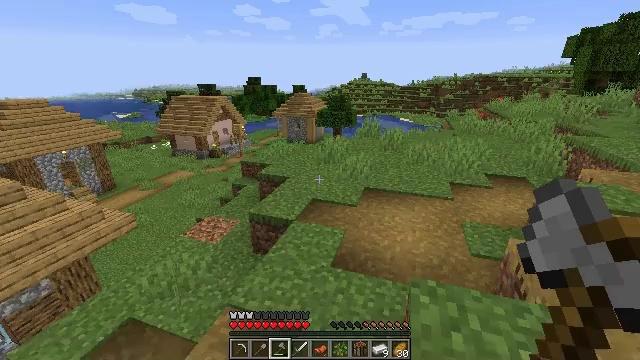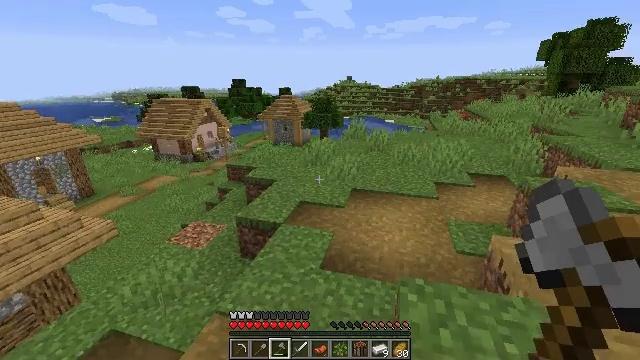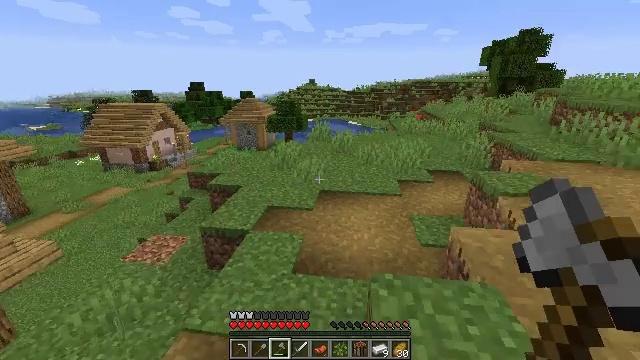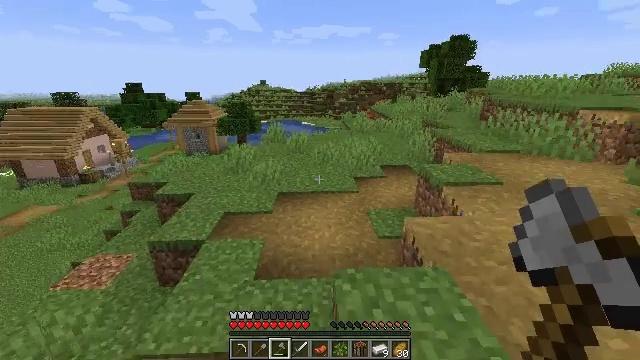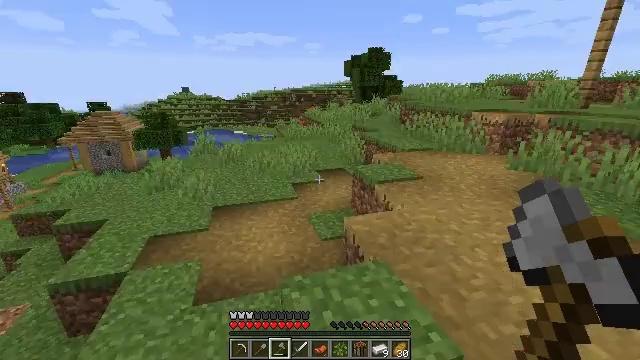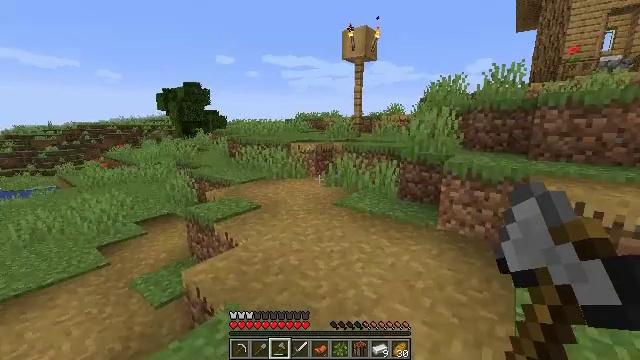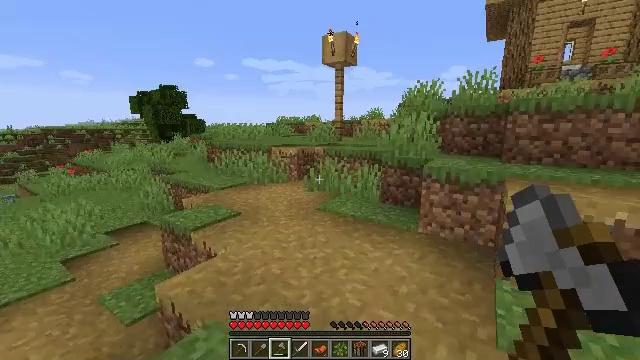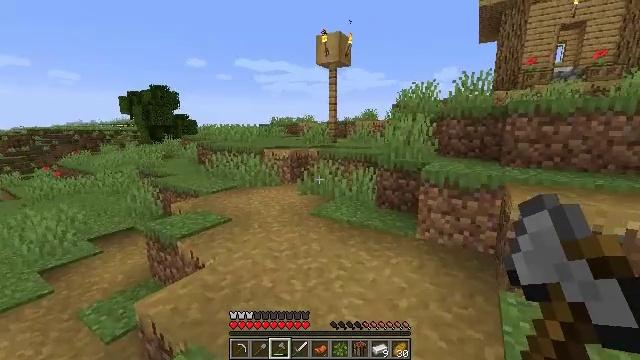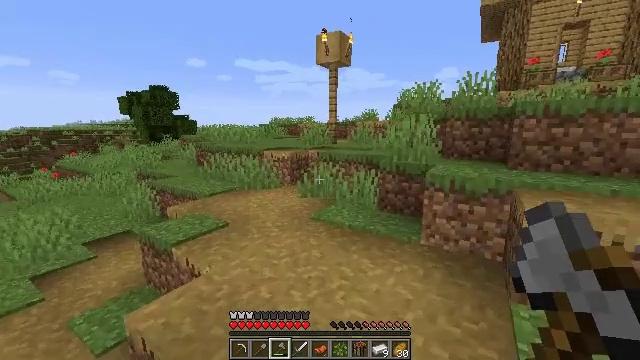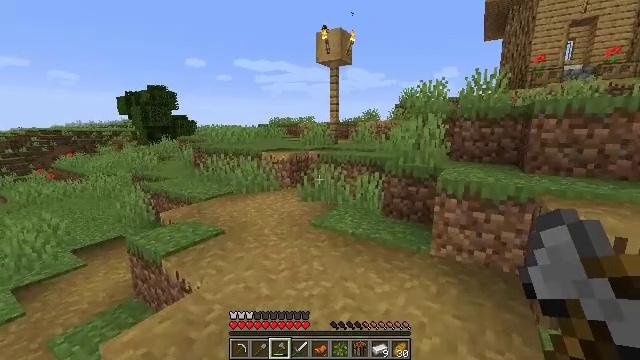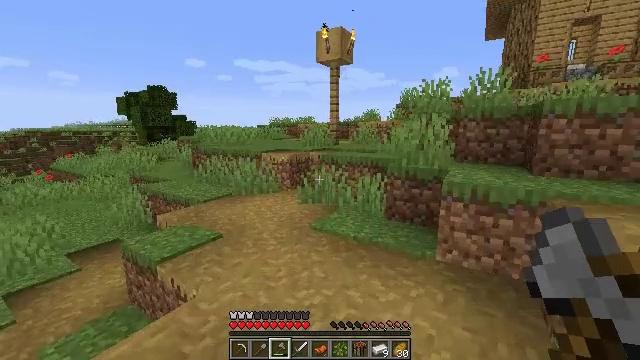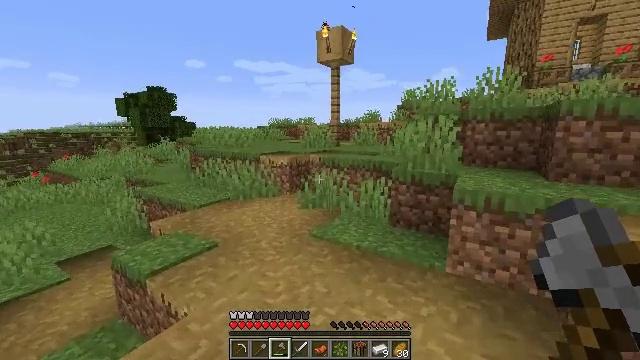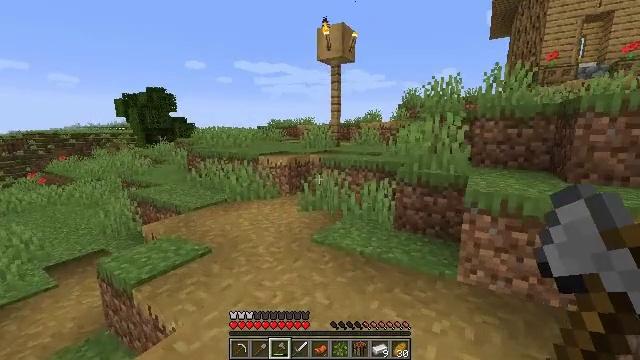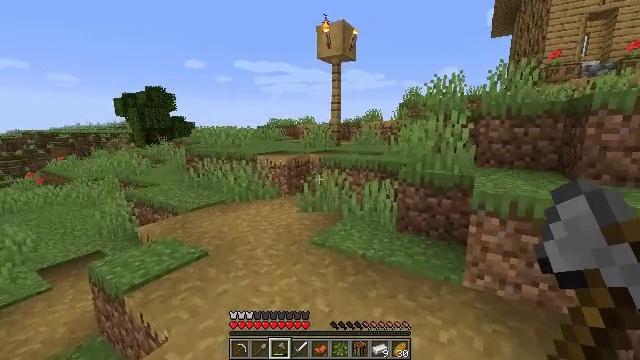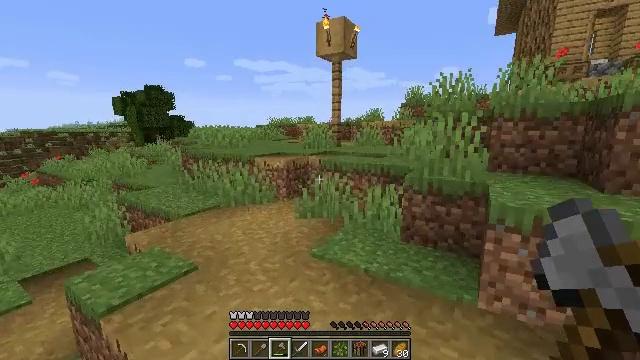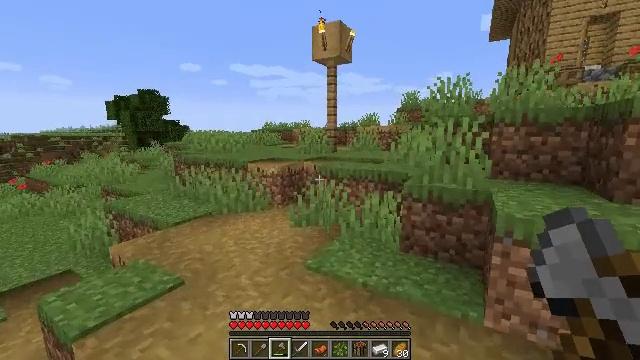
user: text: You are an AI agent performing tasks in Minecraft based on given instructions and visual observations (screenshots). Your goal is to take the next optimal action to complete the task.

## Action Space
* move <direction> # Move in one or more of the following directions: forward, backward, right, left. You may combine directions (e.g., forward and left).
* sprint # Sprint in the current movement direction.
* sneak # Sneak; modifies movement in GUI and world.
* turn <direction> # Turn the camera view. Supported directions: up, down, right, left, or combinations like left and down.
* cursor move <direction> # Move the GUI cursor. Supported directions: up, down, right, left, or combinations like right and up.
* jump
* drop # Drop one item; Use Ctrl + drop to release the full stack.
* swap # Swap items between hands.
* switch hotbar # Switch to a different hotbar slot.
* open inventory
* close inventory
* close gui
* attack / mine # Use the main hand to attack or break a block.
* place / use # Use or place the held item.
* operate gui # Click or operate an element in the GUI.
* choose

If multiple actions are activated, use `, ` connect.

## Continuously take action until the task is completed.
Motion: motion action
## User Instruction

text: Attack the oak fence gate to break it.
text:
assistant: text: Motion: turn right
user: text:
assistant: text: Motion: turn right
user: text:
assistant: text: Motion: turn right
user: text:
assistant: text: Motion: turn right and up
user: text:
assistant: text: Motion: move forward, turn right and up
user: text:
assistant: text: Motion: move forward, turn right
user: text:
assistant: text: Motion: move forward, turn right
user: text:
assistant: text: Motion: move forward
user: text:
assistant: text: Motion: move forward
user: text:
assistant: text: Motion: move forward
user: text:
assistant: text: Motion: move forward
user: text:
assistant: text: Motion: move forward
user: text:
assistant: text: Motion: move forward
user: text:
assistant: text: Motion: move forward
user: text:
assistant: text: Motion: move forward, turn up
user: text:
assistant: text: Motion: move forward, turn right and up, switch to hotbar 5
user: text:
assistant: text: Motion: move forward, turn right, switch to hotbar 5
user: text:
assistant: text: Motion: move forward, turn right, switch to hotbar 5
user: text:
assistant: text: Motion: move forward, turn right and down, switch to hotbar 5
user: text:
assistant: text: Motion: move forward, turn right and down
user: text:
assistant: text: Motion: move forward, turn right
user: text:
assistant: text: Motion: move forward, turn right
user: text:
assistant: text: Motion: move forward
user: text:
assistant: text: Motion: no_op
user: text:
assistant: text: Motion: no_op
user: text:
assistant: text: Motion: no_op
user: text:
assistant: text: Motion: no_op
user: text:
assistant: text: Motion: no_op
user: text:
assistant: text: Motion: no_op
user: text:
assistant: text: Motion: no_op